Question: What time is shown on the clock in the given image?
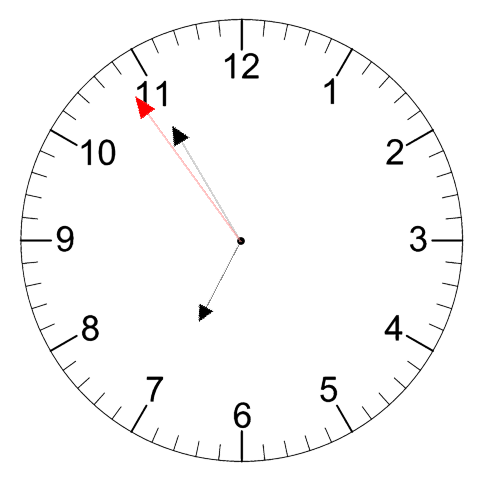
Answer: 06:54:54